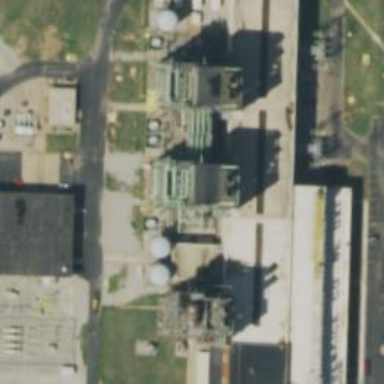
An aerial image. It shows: Gas-powered generator using steam turbine.